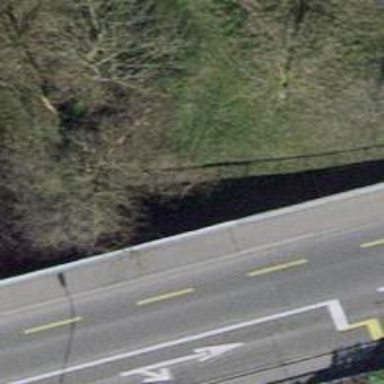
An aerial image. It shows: Sidewalk on bridge.